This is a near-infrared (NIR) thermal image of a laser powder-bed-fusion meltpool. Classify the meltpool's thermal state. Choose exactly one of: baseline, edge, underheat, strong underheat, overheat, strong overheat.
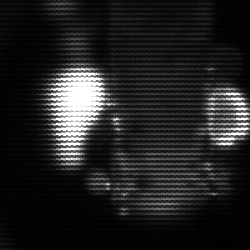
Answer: strong underheat